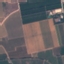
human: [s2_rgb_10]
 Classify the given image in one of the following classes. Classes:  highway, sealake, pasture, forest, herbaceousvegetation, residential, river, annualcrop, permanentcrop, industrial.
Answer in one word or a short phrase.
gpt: PermanentCrop